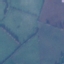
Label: Pasture